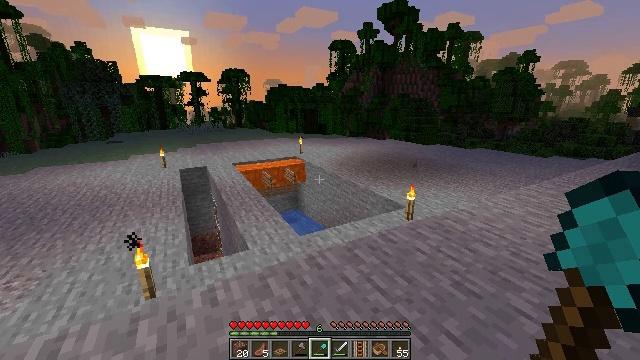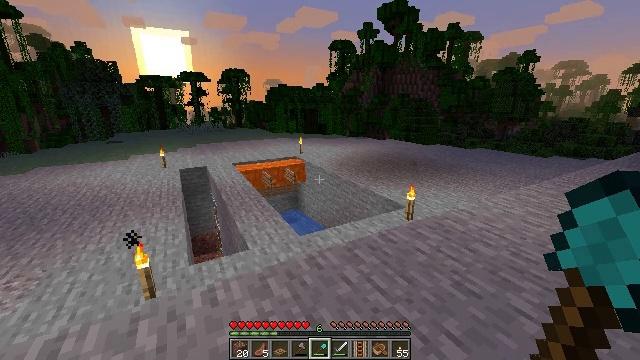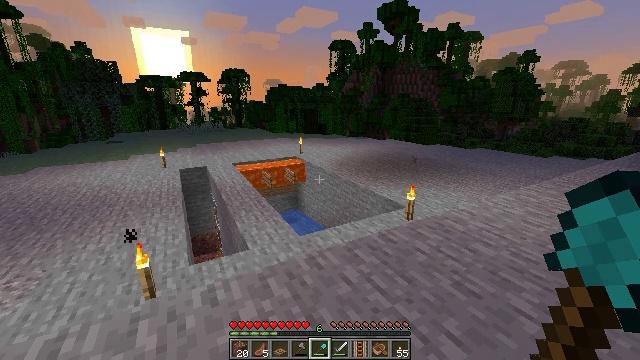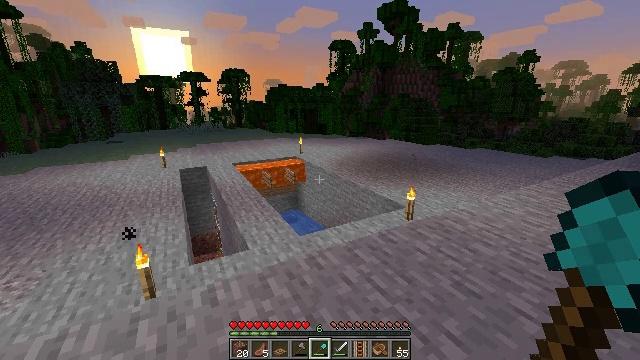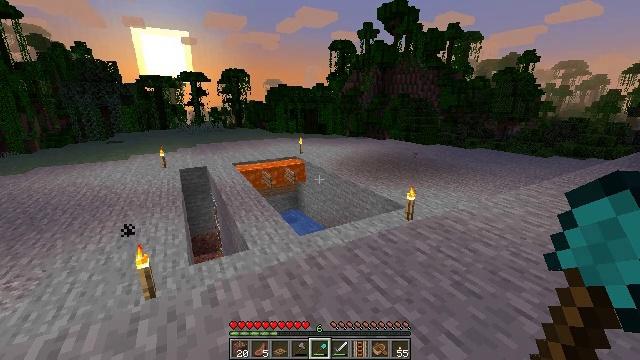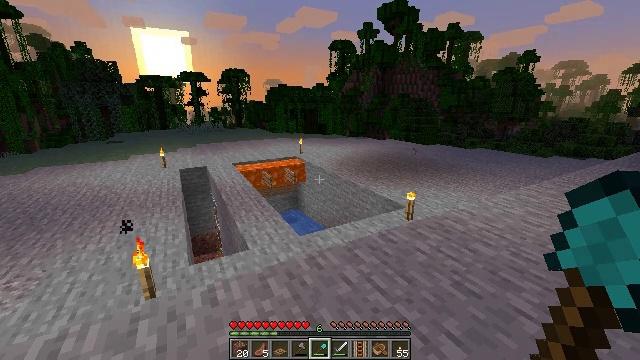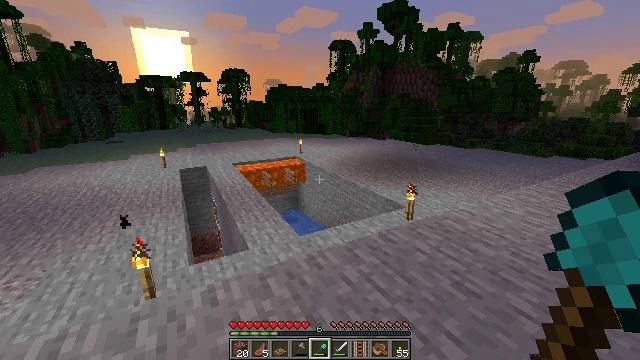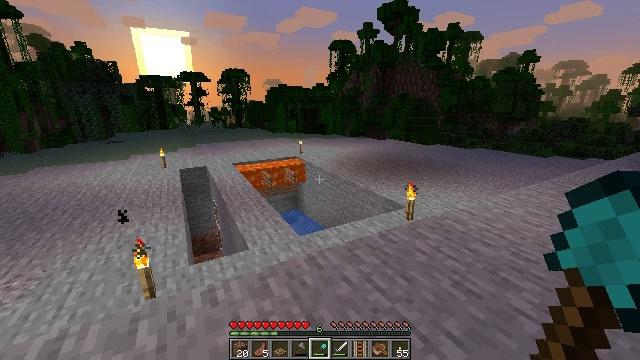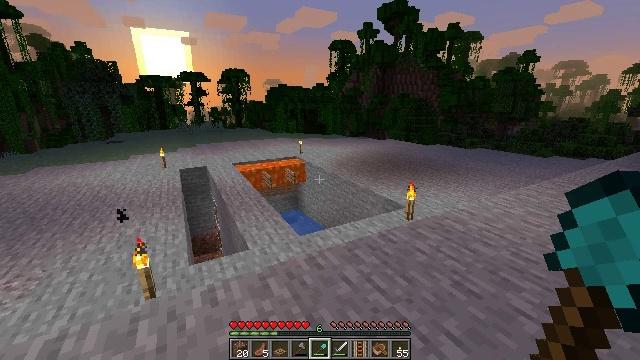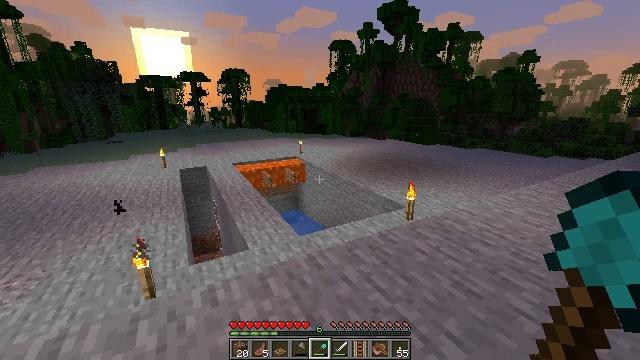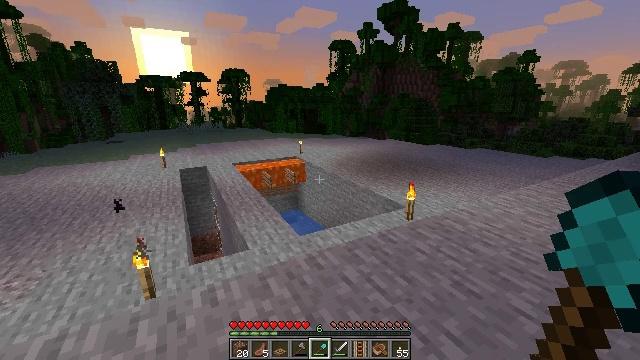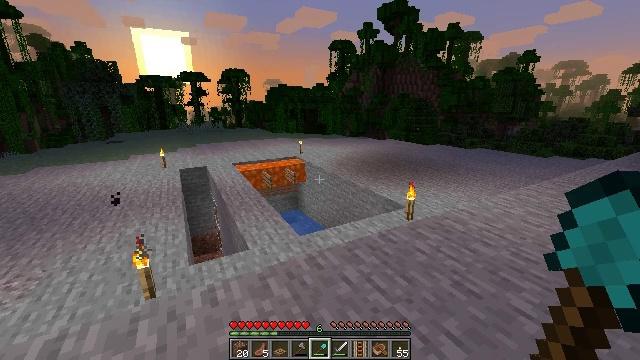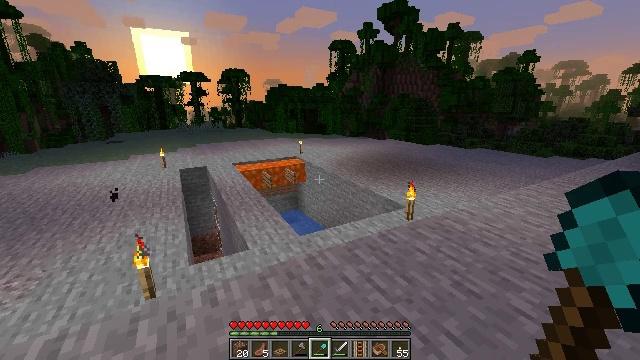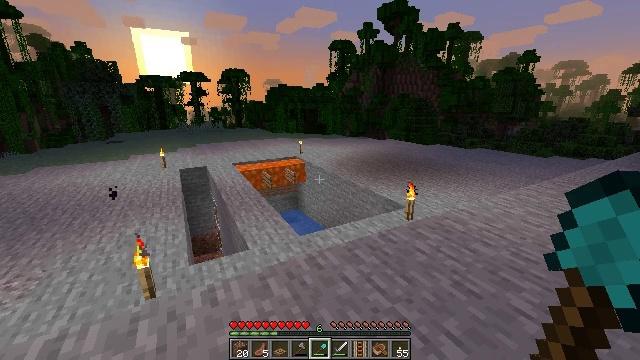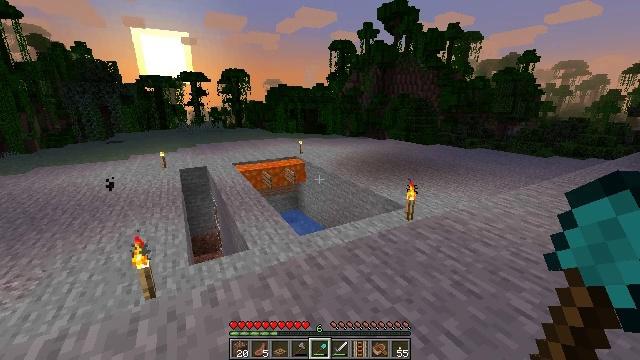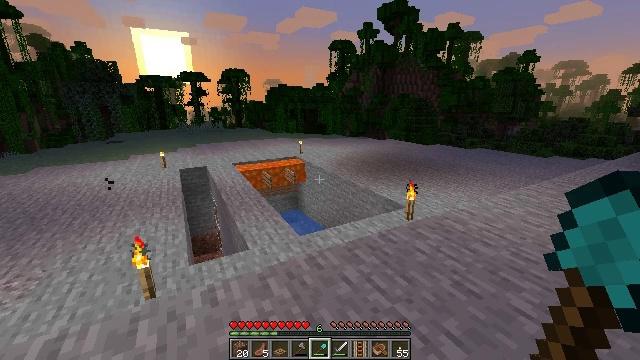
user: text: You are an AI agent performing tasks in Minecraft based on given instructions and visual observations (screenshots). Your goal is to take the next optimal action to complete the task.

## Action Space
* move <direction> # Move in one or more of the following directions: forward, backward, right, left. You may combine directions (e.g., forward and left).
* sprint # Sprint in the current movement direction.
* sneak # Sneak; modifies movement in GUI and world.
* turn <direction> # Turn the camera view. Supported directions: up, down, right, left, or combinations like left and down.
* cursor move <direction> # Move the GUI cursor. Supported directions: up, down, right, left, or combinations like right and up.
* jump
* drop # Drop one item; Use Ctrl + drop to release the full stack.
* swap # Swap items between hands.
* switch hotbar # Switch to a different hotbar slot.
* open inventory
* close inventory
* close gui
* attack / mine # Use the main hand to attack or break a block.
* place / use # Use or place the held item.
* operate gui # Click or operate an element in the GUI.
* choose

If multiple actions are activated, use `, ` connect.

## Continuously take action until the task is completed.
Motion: motion action
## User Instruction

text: Pick up the poppy from the field.
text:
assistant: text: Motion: no_op
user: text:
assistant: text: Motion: no_op
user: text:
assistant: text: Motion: no_op
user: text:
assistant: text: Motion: no_op
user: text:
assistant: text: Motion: no_op
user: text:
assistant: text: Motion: no_op
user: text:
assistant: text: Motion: no_op
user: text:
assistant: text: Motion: no_op
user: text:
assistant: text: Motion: no_op
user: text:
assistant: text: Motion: no_op
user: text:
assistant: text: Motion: no_op
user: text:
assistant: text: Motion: no_op
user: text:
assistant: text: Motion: no_op
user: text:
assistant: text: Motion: no_op
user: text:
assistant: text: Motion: no_op
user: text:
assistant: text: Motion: no_op
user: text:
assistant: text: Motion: no_op
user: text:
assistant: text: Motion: no_op
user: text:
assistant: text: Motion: no_op
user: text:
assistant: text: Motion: no_op
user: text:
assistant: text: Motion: no_op
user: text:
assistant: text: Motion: no_op
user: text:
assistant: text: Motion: no_op
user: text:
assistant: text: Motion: no_op
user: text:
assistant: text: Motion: no_op
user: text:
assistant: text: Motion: no_op
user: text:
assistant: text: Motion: no_op
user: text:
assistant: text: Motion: no_op
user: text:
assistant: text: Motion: no_op
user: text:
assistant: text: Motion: no_op